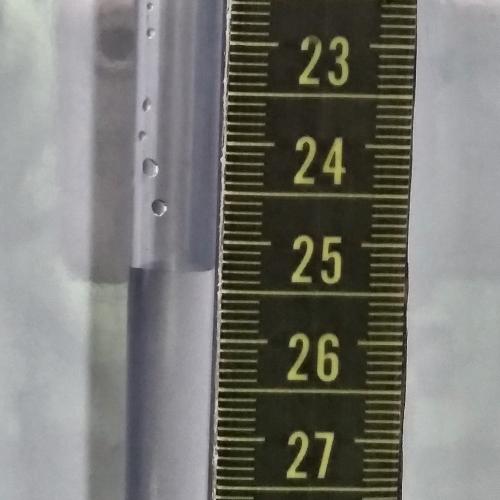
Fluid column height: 25.3 cm